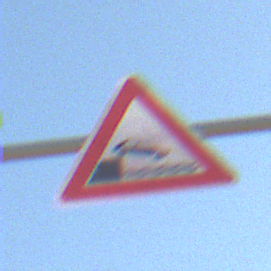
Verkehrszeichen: Ufer
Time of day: MorningAfternoon
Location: Outdoor (Nature)
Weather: PartlyCloudy
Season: NotSpecified
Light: Natural